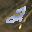
Label: 2